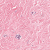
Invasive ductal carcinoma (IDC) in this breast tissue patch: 0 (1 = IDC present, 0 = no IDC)